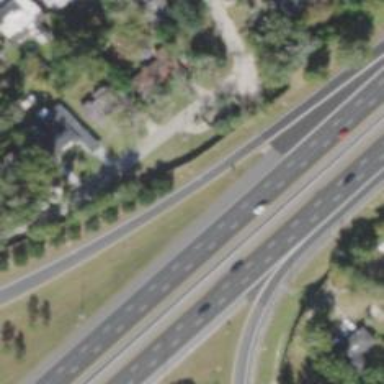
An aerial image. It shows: Motorway link with asphalt surface at parclo junction.